Current action and preconditions to check: path_clear

Your task: For each precondition in the list above, predict whether it will hold at this action.

Consider the current scene as observed from the mobile robot's camera, and analyze the predicted future states of all dynamic agents (e.g., people, animals, vehicles, or any moving entities) within the NEXT SECOND.

IMPORTANT: Only answer "very likely" if you are absolutely certain—based on strong, clear evidence—that a dynamic agent will violate the precondition in the predicted future state. Do NOT answer "very likely" for unlikely, ambiguous, or low-probability risks.

Ask yourself for each precondition: Is there a high probability, with clear and convincing evidence, that the predicted future states of any dynamic agent will interfere with the predicted future state of the currently executing action within the NEXT SECOND, causing that precondition to fail?

Assess the risk level based on these predictions. Use "likely" or "very likely" if motions create a clear risk of interference.

Use "neutral" or "improbable" if agents are nearby but their predicted paths are clearly diverging or non-conflicting.

Failure Risk Categories: "very improbable", "improbable", "neutral", "likely", "very likely"

Answer Format: Output ONLY the probability_of_failure value from these categories: "very improbable", "improbable", "neutral", "likely", "very likely"

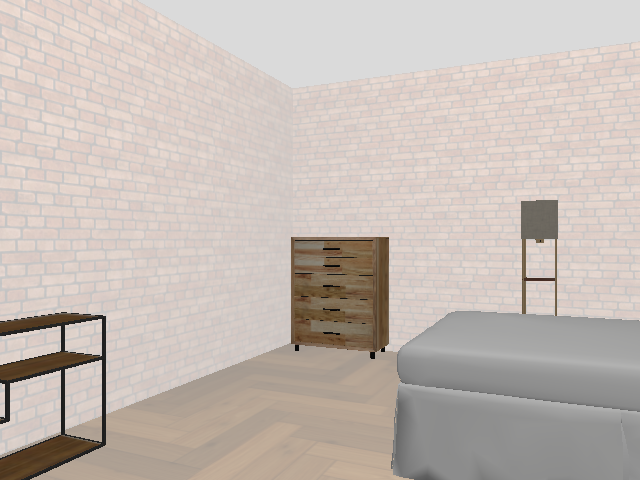

Answer: very improbable